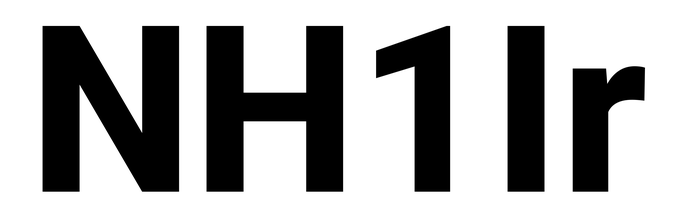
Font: Roboto_ExtraBold